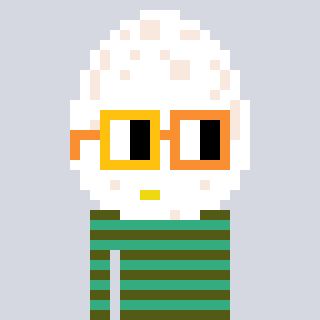
a pixel art character with square yellow and orange glasses, a egg-shaped head and a teal-colored body on a cool background